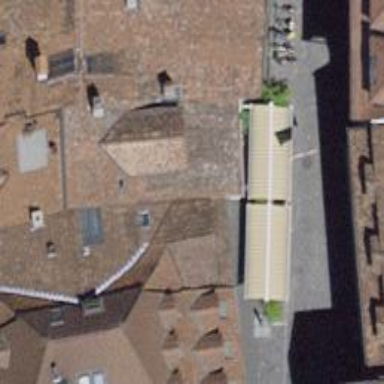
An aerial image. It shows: Restaurant.